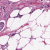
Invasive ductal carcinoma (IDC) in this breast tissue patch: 1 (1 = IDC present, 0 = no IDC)